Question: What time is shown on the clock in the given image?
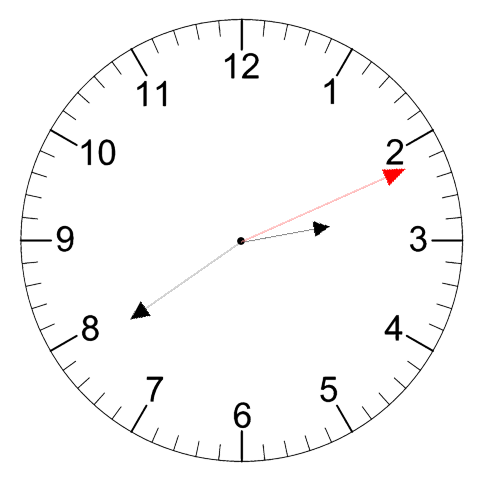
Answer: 02:39:11